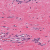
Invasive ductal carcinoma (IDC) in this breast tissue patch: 0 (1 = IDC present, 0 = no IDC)